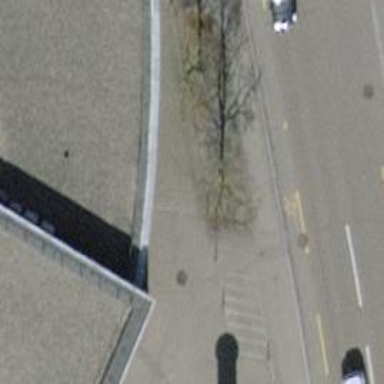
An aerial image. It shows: Footway that passes through building tunnel.